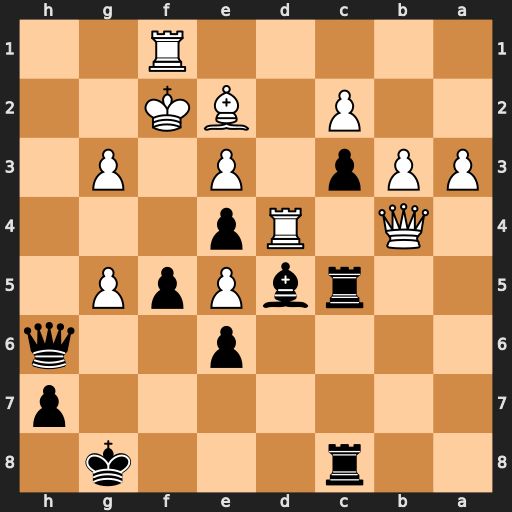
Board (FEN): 2r3k1/7p/4p2q/2rbPpP1/1Q1Rp3/PPp1P1P1/2P1BK2/5R2
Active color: b
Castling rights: -
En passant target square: -
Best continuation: Qh2+ Ke1 Qxg3+